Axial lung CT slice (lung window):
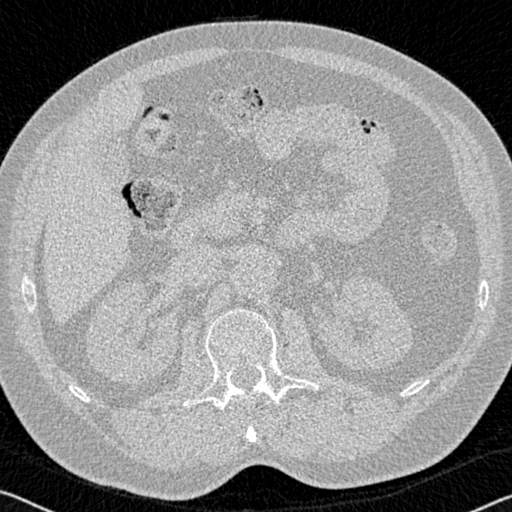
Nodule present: no